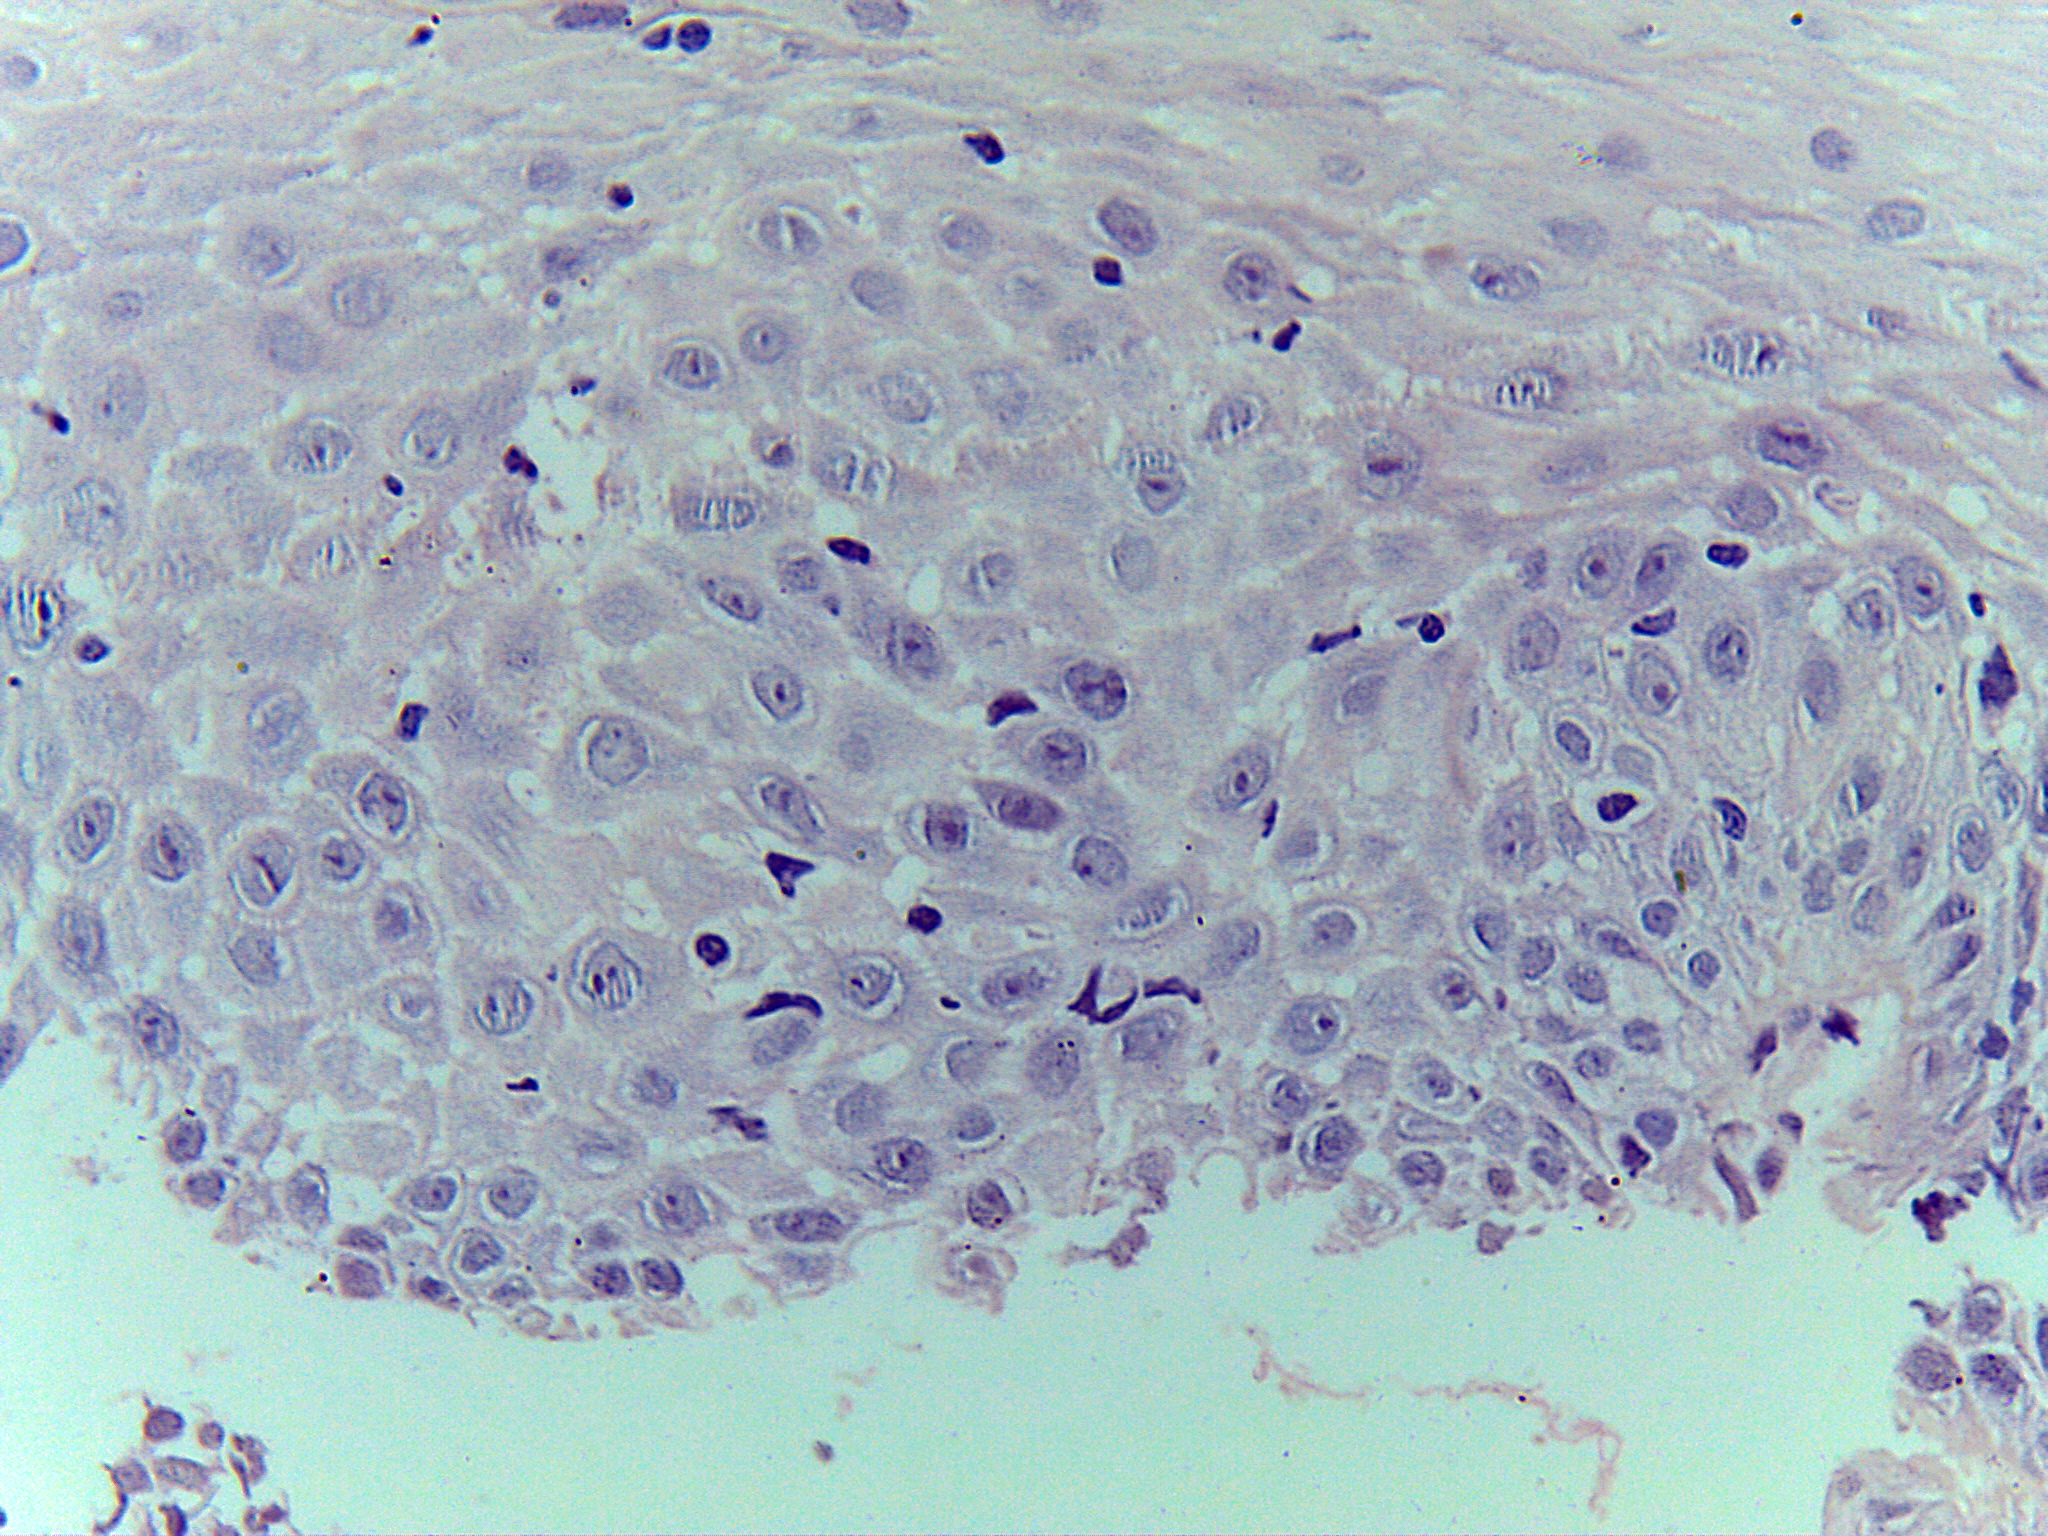
Diagnosis: Normal